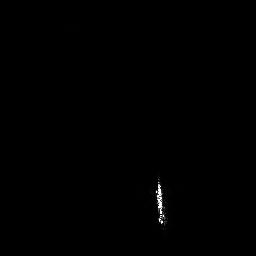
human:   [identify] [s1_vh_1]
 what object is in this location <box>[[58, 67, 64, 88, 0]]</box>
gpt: <ref>1 medium ship at the bottom</ref>